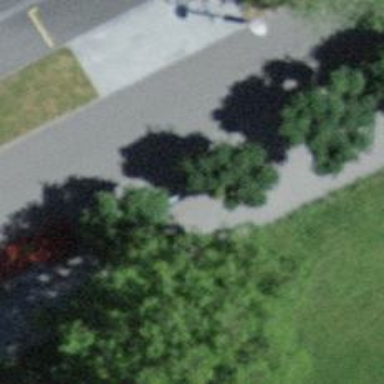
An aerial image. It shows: Avenue lined with broadleaved trees.